Interaction volume radius: 5 \u00c5
Interaction volume height: 15 \u00c5
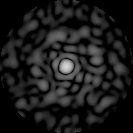
Disorder parameter: 0.8064